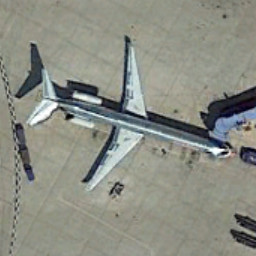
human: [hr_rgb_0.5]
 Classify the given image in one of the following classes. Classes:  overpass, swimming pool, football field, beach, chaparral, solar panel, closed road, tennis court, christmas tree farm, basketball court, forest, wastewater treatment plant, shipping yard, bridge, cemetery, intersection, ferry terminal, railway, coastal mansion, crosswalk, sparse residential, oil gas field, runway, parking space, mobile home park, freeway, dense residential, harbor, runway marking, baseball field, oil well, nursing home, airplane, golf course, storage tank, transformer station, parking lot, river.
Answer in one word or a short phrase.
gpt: airplane